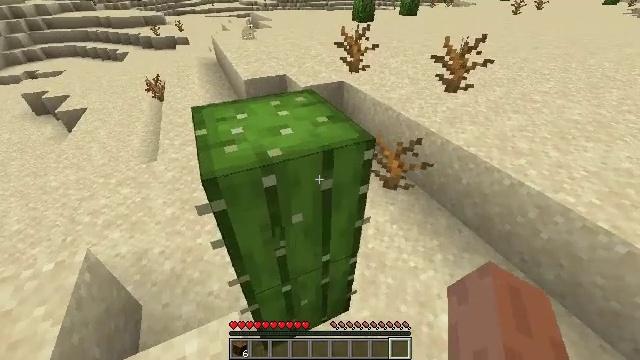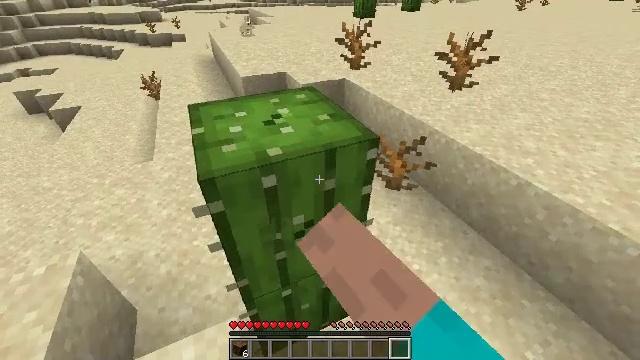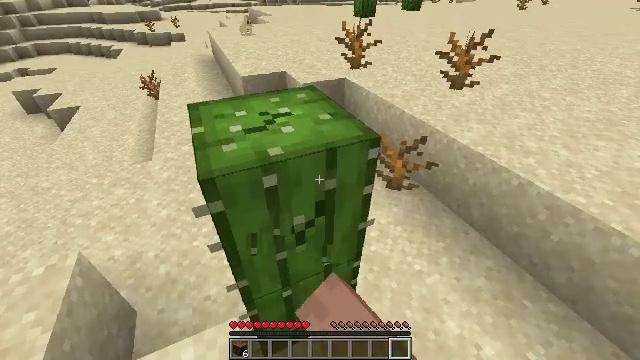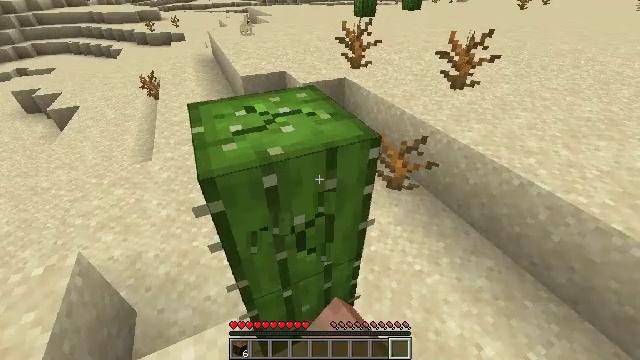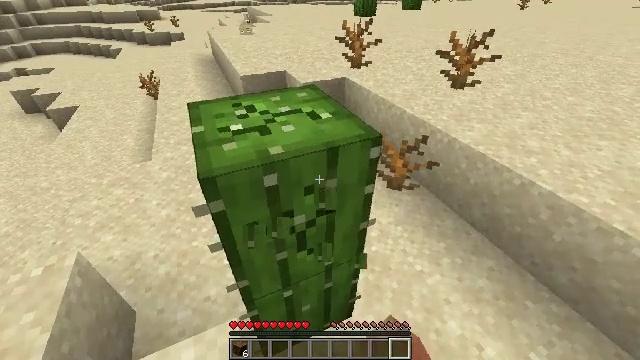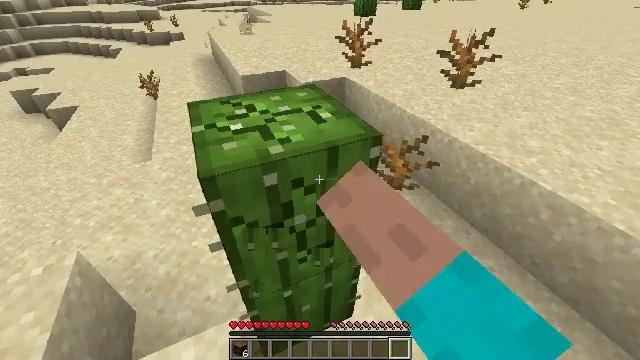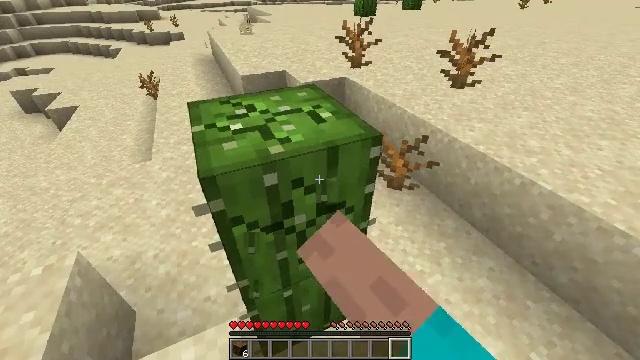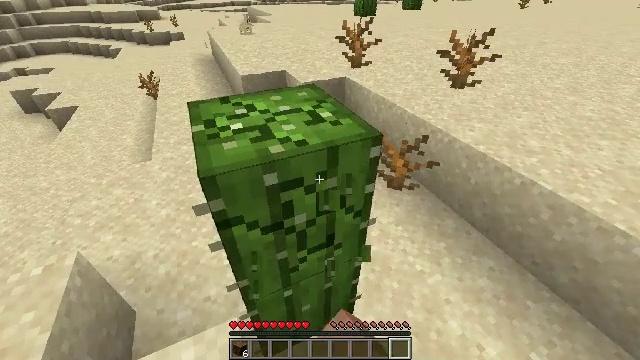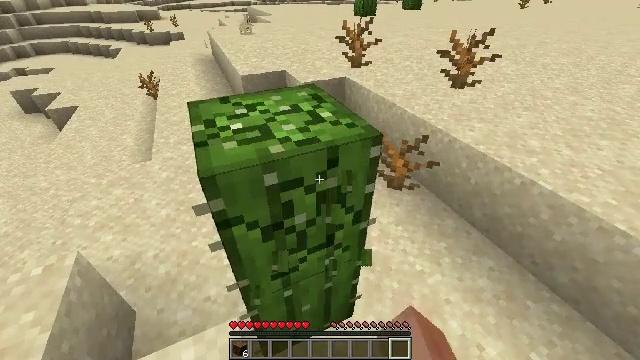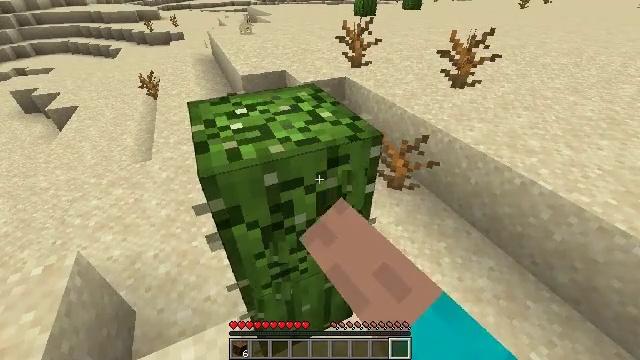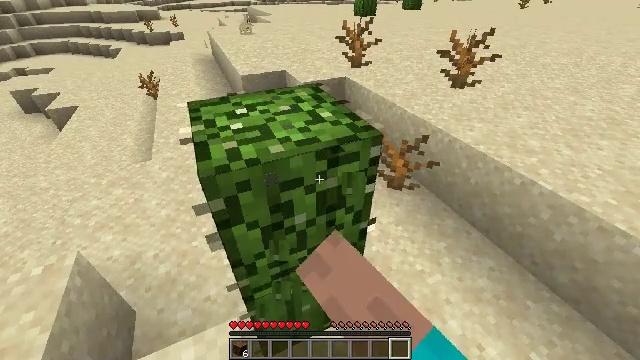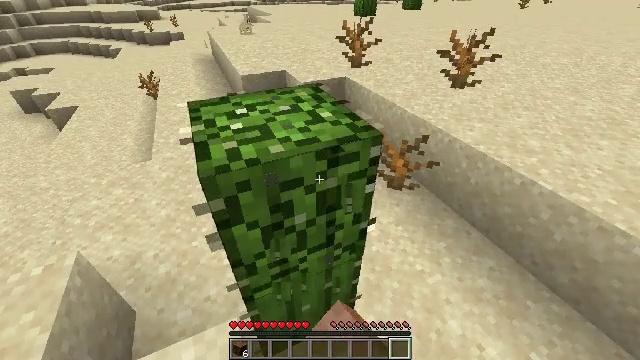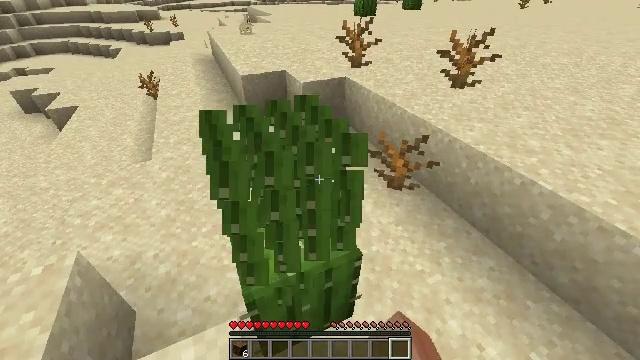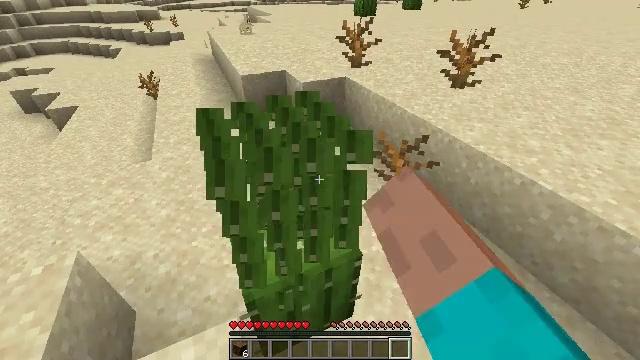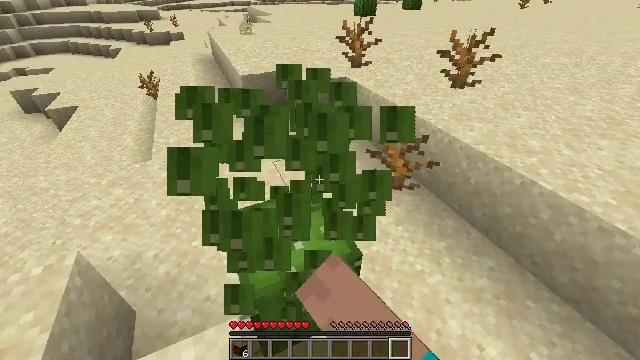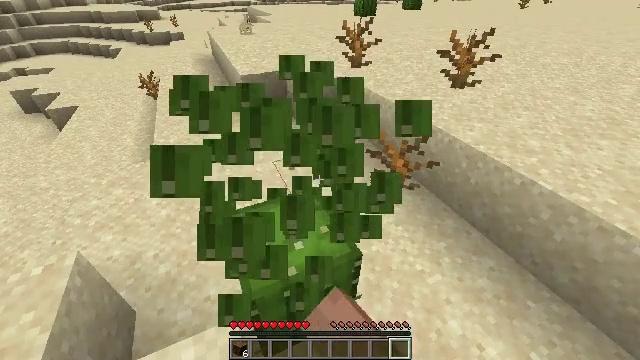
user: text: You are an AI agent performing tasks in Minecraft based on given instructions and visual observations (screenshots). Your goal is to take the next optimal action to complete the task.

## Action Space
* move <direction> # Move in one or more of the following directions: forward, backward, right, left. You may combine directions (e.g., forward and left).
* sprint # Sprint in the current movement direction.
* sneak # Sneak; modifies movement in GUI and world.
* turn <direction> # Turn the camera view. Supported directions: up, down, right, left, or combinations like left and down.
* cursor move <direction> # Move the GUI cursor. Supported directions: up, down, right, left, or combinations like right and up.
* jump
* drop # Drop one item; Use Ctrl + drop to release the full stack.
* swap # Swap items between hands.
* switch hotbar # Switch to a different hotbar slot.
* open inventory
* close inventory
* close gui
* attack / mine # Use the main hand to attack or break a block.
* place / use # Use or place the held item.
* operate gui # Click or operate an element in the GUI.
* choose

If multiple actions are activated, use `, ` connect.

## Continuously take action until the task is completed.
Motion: motion action
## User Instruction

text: Mine cactus from the desert.
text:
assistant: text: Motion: attack / mine
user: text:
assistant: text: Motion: attack / mine
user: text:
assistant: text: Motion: attack / mine
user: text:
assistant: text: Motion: attack / mine
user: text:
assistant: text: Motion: attack / mine
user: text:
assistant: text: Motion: attack / mine
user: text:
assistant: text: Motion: attack / mine
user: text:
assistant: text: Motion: attack / mine
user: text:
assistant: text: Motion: attack / mine
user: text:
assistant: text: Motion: attack / mine
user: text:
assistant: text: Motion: attack / mine
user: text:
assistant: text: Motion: attack / mine
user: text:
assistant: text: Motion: attack / mine
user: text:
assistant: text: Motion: attack / mine
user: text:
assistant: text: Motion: attack / mine
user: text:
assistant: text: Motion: turn down, attack / mine
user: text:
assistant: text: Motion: attack / mine